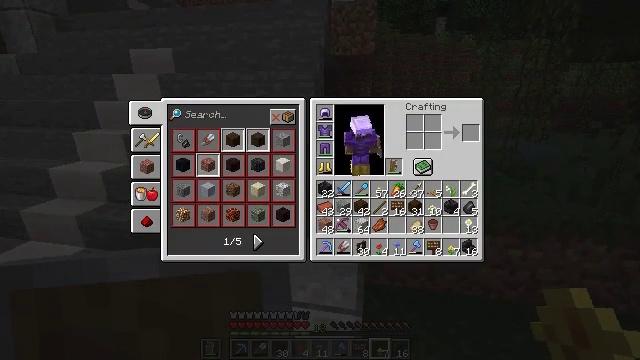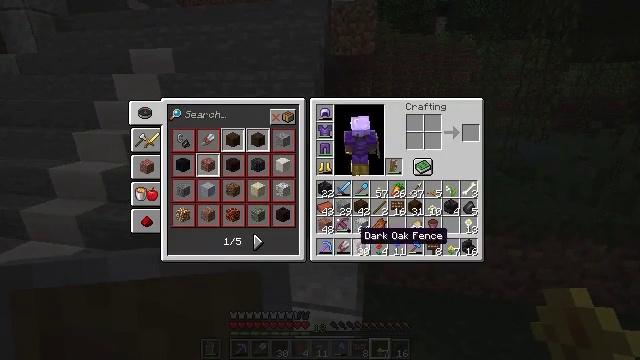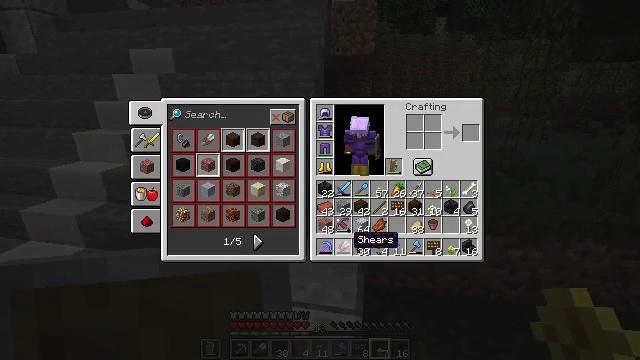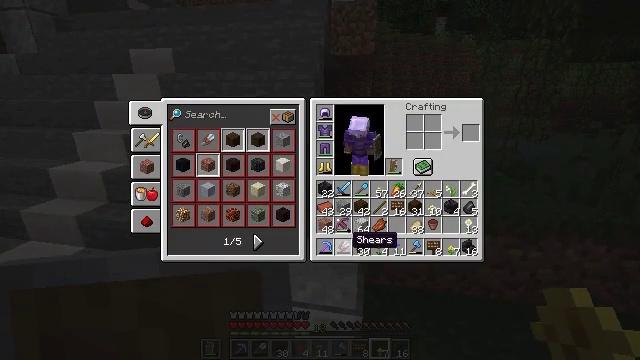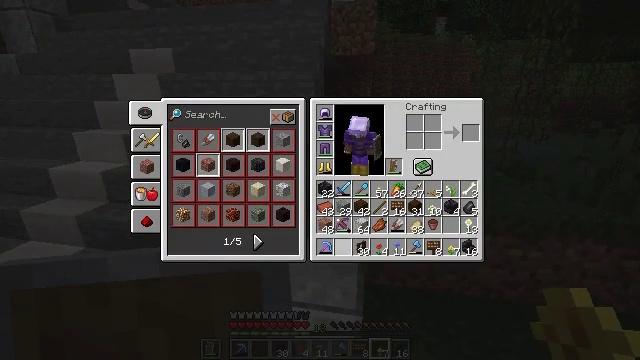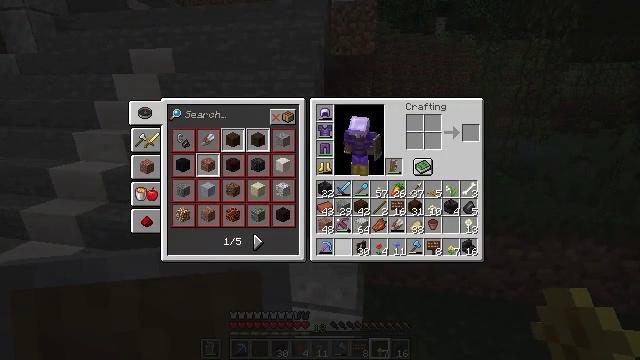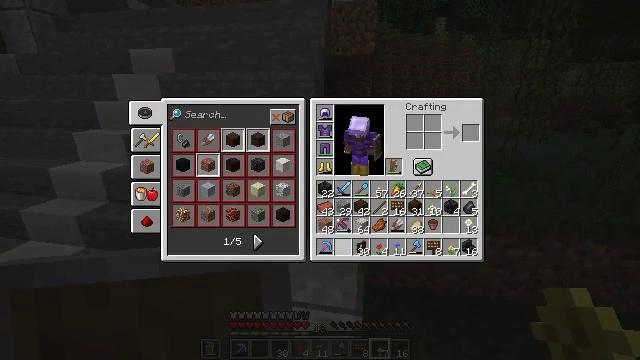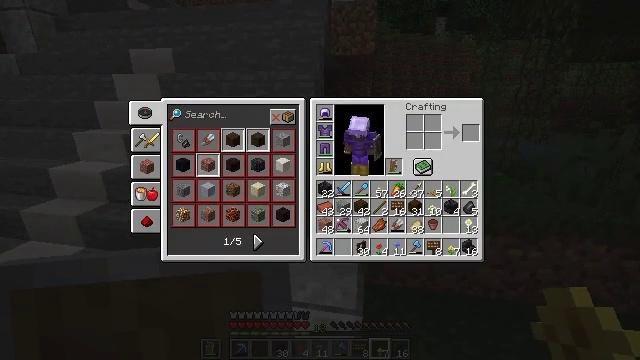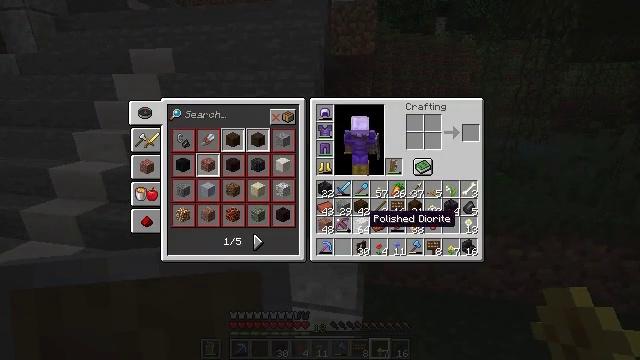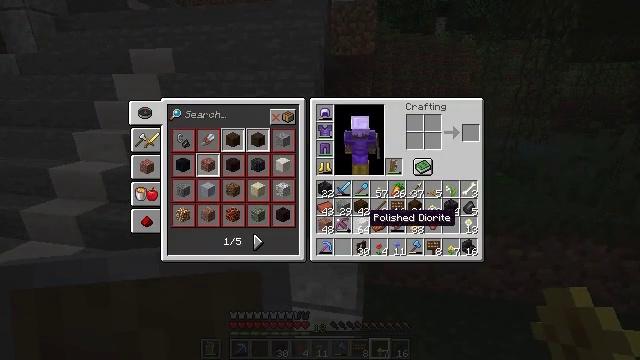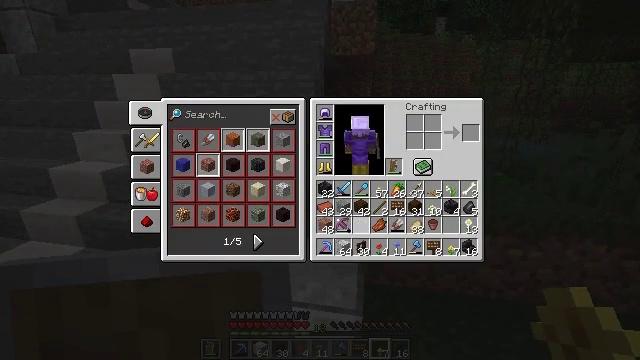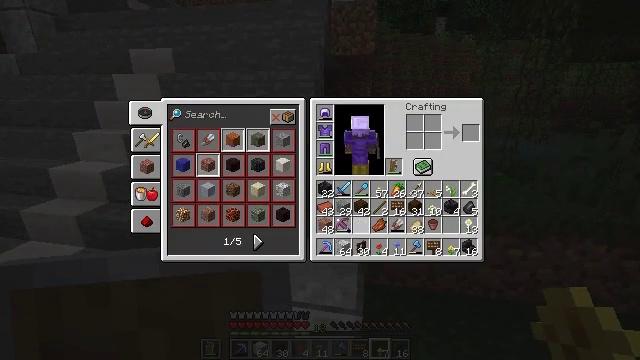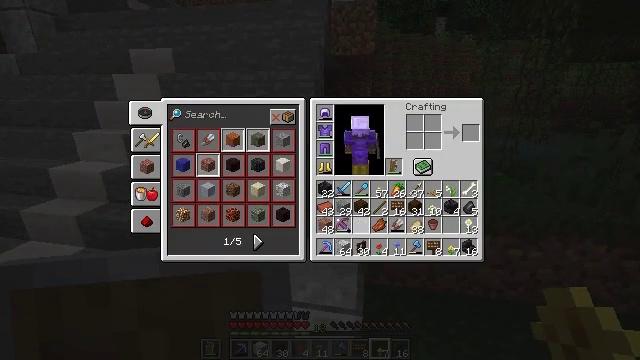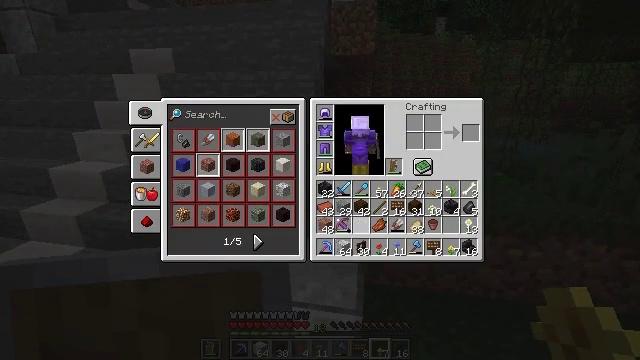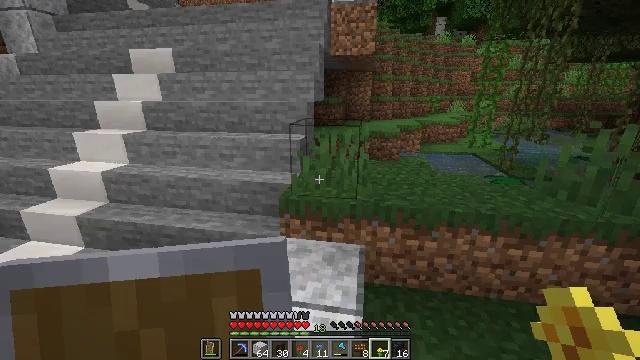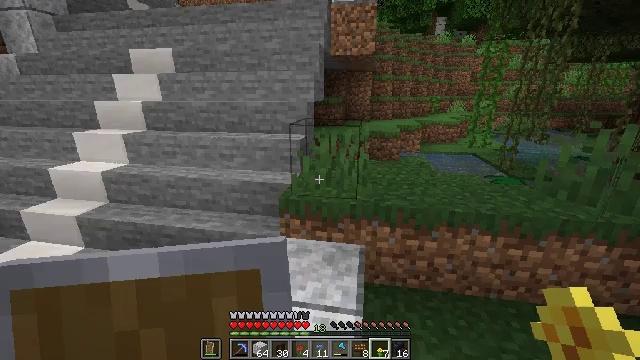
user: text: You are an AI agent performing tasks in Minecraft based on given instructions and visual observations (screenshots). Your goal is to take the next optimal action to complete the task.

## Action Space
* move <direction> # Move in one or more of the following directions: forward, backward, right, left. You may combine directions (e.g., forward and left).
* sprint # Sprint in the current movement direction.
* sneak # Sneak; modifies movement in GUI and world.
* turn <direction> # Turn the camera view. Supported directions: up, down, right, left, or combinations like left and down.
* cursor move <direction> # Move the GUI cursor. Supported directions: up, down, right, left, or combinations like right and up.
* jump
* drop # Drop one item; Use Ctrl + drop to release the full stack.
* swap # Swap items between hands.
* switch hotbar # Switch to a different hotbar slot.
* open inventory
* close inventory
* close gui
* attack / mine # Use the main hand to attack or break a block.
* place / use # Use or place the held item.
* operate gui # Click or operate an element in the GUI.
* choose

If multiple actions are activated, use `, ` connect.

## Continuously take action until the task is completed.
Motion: motion action
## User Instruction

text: Crafting polished diorite stairs requires a crafting table.
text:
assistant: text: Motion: sneak, cursor move left and down
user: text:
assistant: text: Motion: sneak, cursor move left
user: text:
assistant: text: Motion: sneak
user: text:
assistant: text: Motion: sneak, operate gui
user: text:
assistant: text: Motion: sneak, operate gui
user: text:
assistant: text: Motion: sneak, operate gui
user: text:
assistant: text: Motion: sneak, cursor move right and up
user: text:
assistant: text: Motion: sneak, cursor move up
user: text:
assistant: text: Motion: sneak
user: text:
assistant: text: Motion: sneak, operate gui
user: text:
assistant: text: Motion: sneak, operate gui
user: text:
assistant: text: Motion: sneak
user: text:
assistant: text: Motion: no_op
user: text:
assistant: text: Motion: no_op
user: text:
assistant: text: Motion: close gui
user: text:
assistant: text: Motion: no_op
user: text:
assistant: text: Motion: turn right and up
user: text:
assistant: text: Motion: turn right and up
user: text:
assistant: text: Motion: no_op
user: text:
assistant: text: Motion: move forward
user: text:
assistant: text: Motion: move forward
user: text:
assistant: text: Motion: move forward, switch to hotbar 2
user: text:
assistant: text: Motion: move forward, switch to hotbar 2
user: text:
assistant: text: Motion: move forward, switch to hotbar 2
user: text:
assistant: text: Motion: move forward
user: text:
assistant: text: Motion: move forward
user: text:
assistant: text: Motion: move forward, jump
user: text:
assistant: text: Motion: move forward, jump
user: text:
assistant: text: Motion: move forward, turn left and down, jump
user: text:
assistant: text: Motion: turn left and down, jump